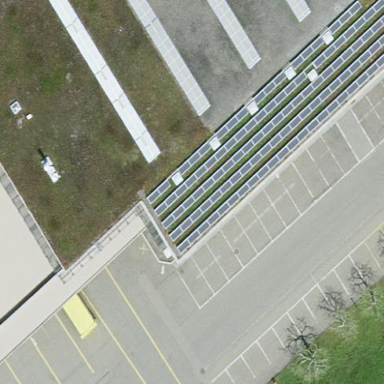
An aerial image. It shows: Solar-powered generator using photovoltaic technology. This small installation generates electricity through solar photovoltaic panels.